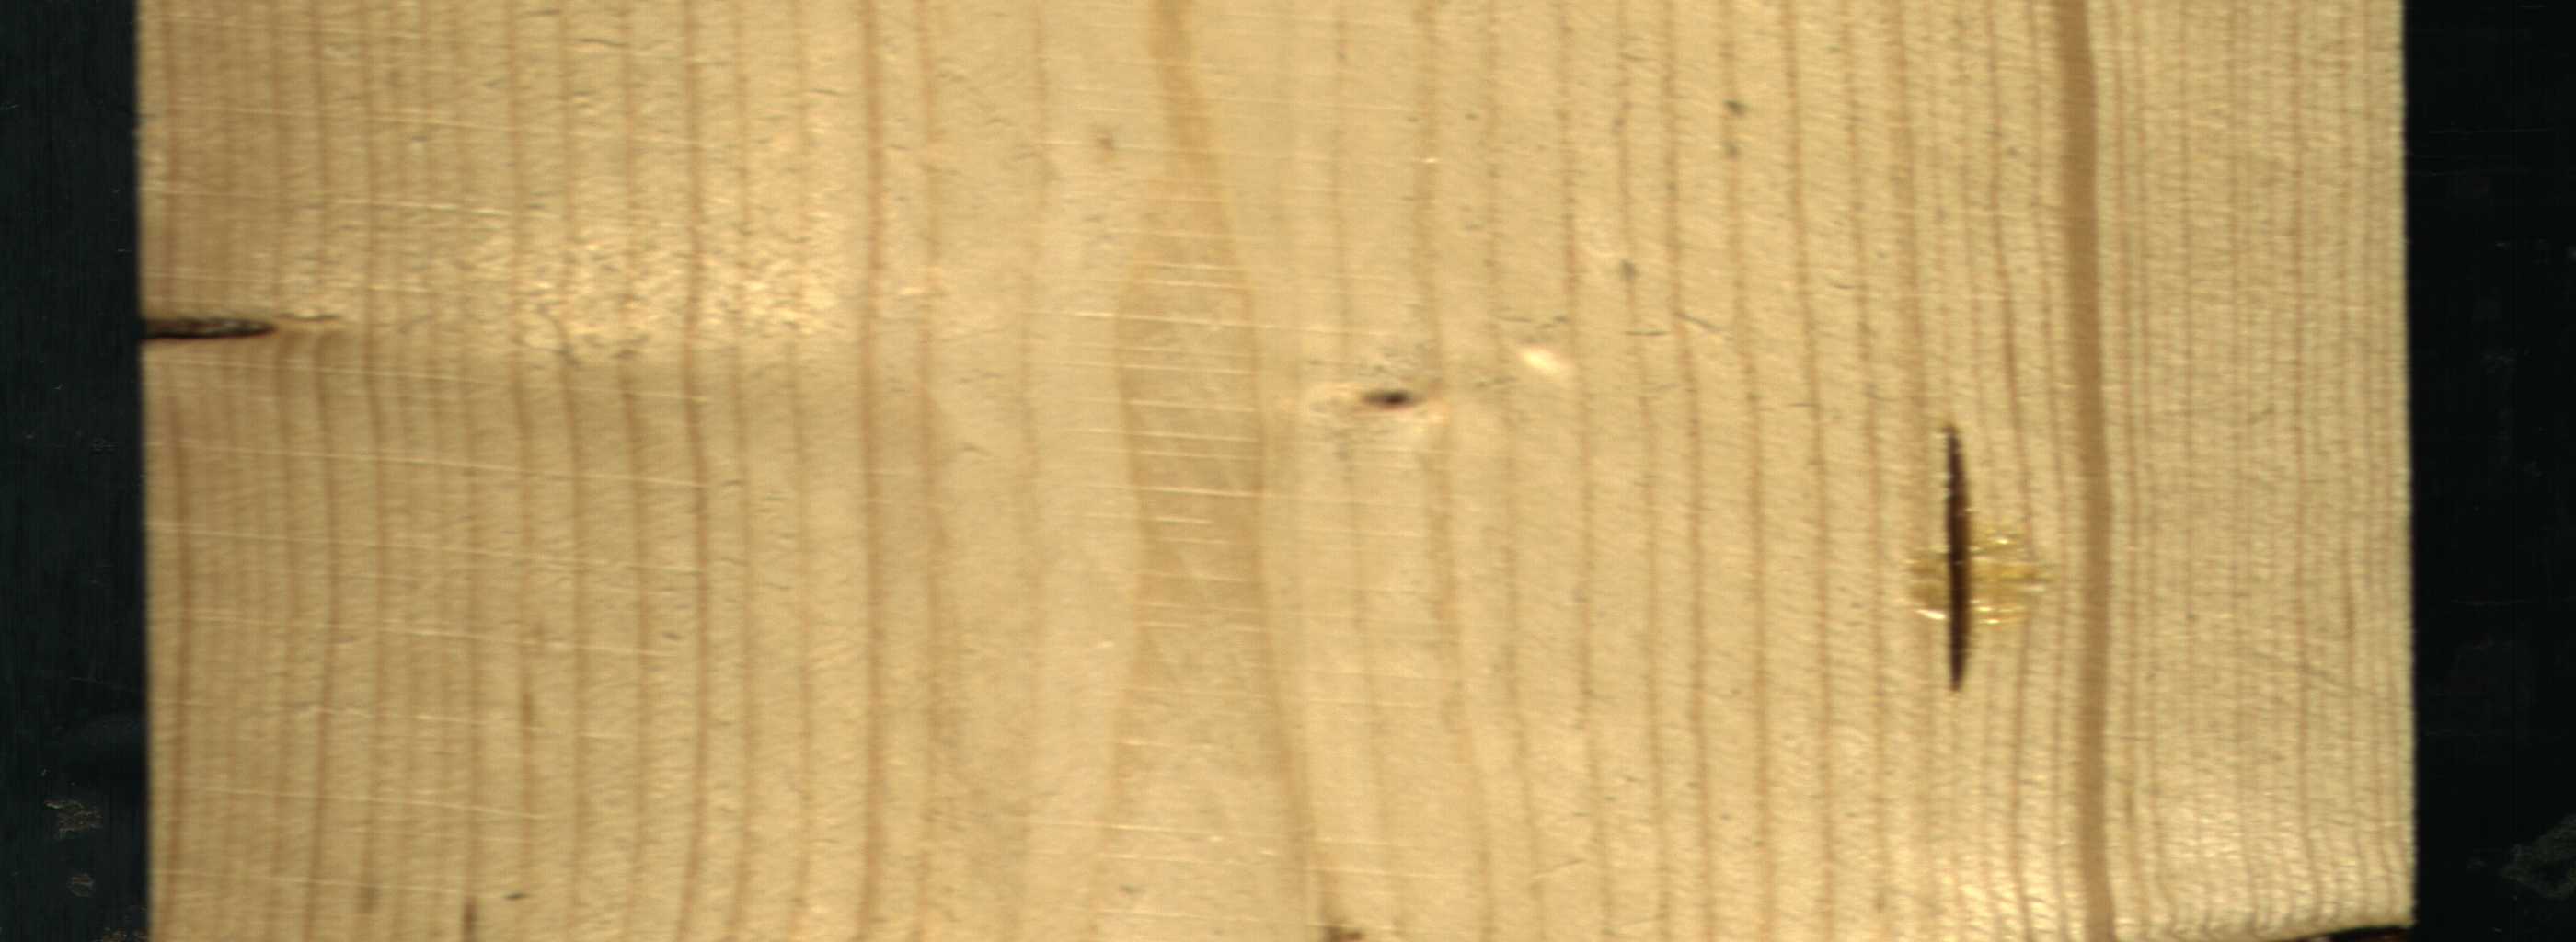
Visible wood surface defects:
resin
Knot_missing
Dead_Knot
Live_Knot